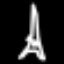
Label: The Eiffel Tower